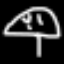
Label: mushroom